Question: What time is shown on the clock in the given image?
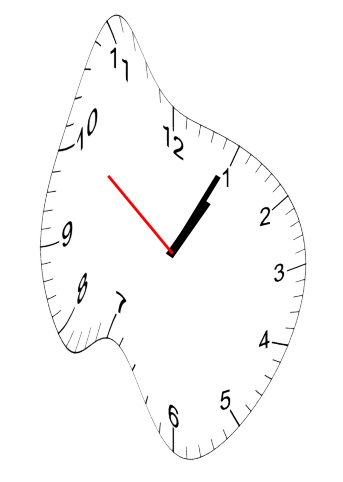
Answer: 01:04:51